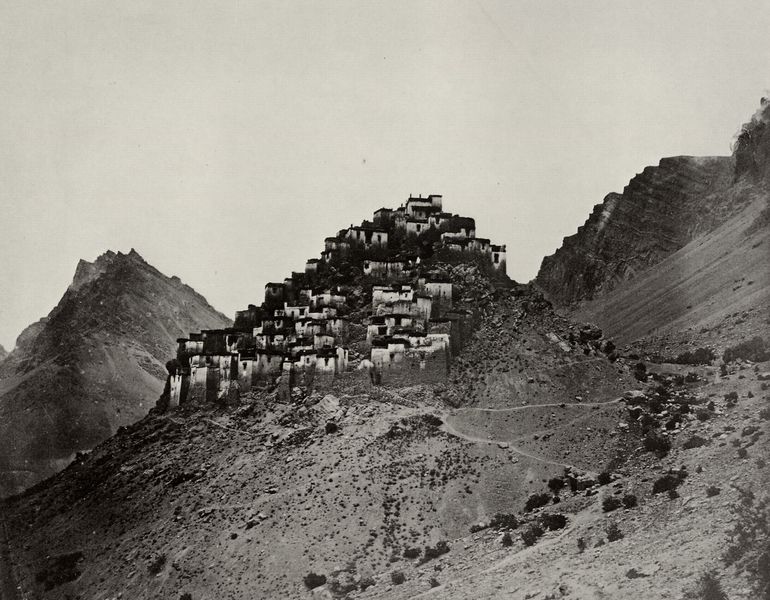
Titel: Kee Kloster, in der Nähe der südwestlichen Grenze Chinas
Künstler: Philip H. Egerton
Schlagwörter: baum, berg, dunkel, felsen, himmel, weiß, landschaft, menschen, sand, stadt, grau, schwarz, gebäude, gras, haus, weg, wiese, spitze, stein, steine, erde, häuser, hügel, busch, büsche, einsam, gebüsch, sträucher, wege, pflanzen, tal, ort, russland, steinig, trocken, berge, fels, gebirge, gipfel, hang, steilhang, wüst, wüste, öde, dorf, kahl, geröll, hochgebirge, steil, hütten, häuse, granit, hoch, steppe, foto, fotografie, straßen, bergdorf, kegel, alpen, felsig, schwarz-weiss, grasbüschel, photo, zacken, karg, siedlung, busche, büschel, gebierge, serpentinen, fot, bergmassiv, steins, schroff, historisch, pfade, prügel, grasw, öd, hochebene, bergpfad, besiedelt, verbleicht, geröllfeld, bienenstock, bienestock, felsstadt, berfg